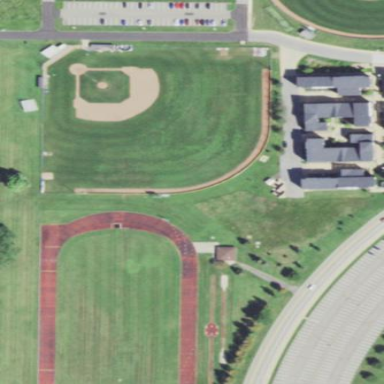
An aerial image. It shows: Baseball pitch for leisure land activities.